Question: first of all, let me preface this by saying this might already be answered somewhere, but I couldn't find out how to describe exactly what it is I'm trying to achieve, at least not in wording that had any matching results.
here's a stackblitz: <URL>
I'm trying to build a component that allows the user to add a special needs service, as well as include a comment with it.
Each service is listed with the help of ngFor and display: grid, and include a "comment" button.
I tried to illustrate what I'm trying to achieve on this image:

An important feature, is that the comment "pop up", should be placed relative to the "comment" button pressed. Because of this, I included a ngTemplateOutlet within the ngFor loop.
The issue I'm having, is that when the "comment" button is triggered, everything get's moved around within the grid
I have tried having a div outside the ngFor loop which works, but it's not positioned relative to the button where it's clicked.
Thanks in advance!
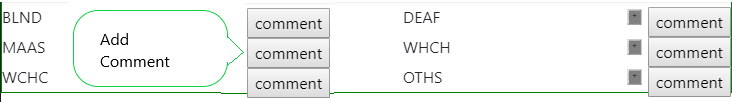
Answer: <URL> after adding 'position:relative' and 'position:absolute';
relevant change:
'''
.add-comment-container {
position: relative;
height: 5rem;
background-color: white;
z-index: 1;
left:20%;
border: solid 1px green;
border-radius:20%;
padding:5%;
}
.commentComtainer{
position:absolute;
}
'''
after relevant change:
'''
<section class="p-md green-border">
<div class="common-ssrs">
<div *ngFor="let service of commonSsrs" class="d-flex justify-content-between">
<div class="d-flex align-items-center">{{service.code | uppercase}}</div>
<div class="actions d-flex align-items-center">
<button mat-mini-fab class="add-button" id="'wt-common-ssrs-add-' + service.code"><span class="font-title-1 add-text">+</span></button>
<!-- Maybe change to button, to avoid marking when clicking -->
<div class="mat-icon-container">
<button (click)="editComment(service)" class="color-gray-2 cursor-pointer add-comment" id="'wt-common-ssrs-comment-' + service.code">comment</button>
</div>
</div>
<div *ngIf="serviceCommentEdit && serviceCommentEdit.id === service.id" class='commentComtainer'>
<ng-container *ngTemplateOutlet="EditSsrComment; context: { service: service, index: index}"></ng-container>
</div>
</div>
</div>
</section>
<!-- <div *ngIf="serviceCommentEdit" class="add-comment-container p-md d-flex"> -->
<ng-template let-service="service" let-serviceIndex="index" #EditSsrComment >
<div class="add-comment-container p-md d-flex">
<textarea matInput></textarea>
<br />
<button class="d-flex align-self-end" (click)="closeEditComment()">clear</button>
</div>
</ng-template>
<!-- </div> -->
'''